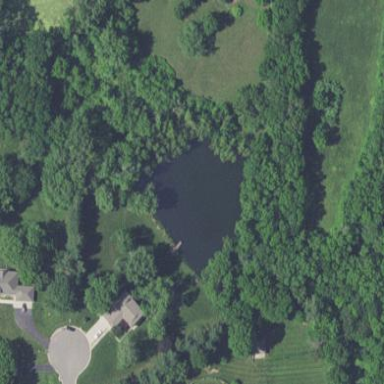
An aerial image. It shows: Pond surrounded by natural water.